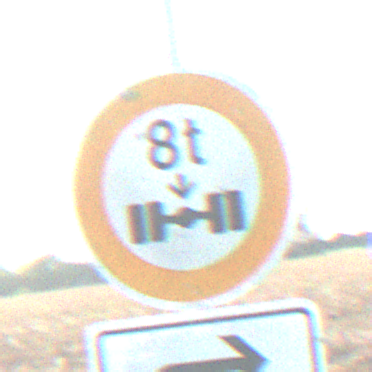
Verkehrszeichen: TatsaechlicheAchslast
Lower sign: RichtungsangabeDurchPfeile5
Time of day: SunriseSunset
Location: Outdoor (Nature)
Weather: Clear
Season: NotSpecified
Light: Natural